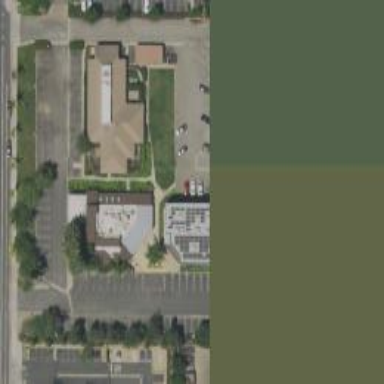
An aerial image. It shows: Healthcare clinic is depicted in the image.